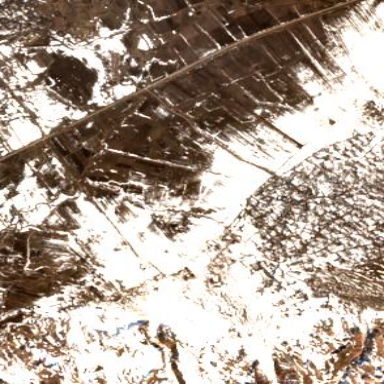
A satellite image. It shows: Picturesque farmland scene.